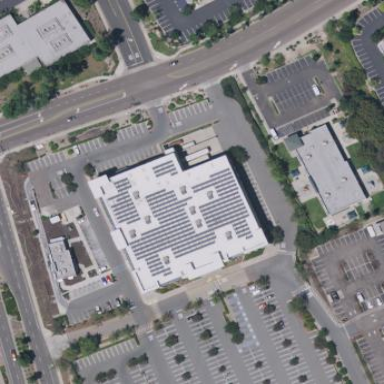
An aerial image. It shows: Retail building.